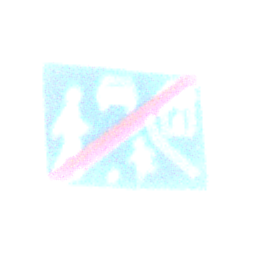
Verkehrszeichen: EndeVerkehrsberuhigterBereich
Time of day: SunriseSunset
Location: Outdoor (Suburban)
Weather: PartlyCloudy
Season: NotSpecified
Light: Natural